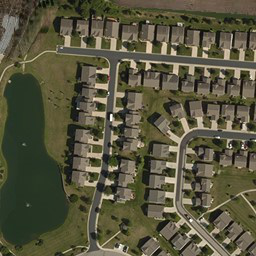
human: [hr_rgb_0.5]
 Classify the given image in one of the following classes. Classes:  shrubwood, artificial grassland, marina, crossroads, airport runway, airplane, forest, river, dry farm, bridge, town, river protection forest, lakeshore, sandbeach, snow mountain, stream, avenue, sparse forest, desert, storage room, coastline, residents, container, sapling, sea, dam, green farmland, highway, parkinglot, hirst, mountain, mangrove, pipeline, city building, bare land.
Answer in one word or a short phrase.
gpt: town